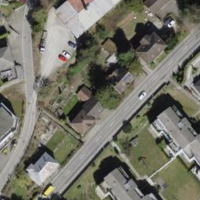
EUNIS habitat code: 54
Species observed at this site:
Allium ursinum